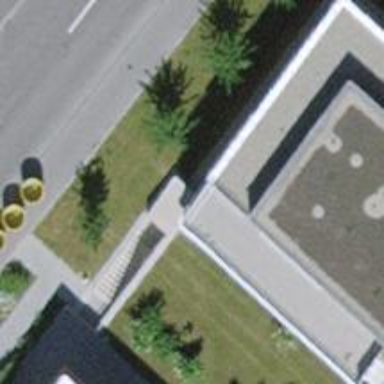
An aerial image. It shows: Set of steps on the road.